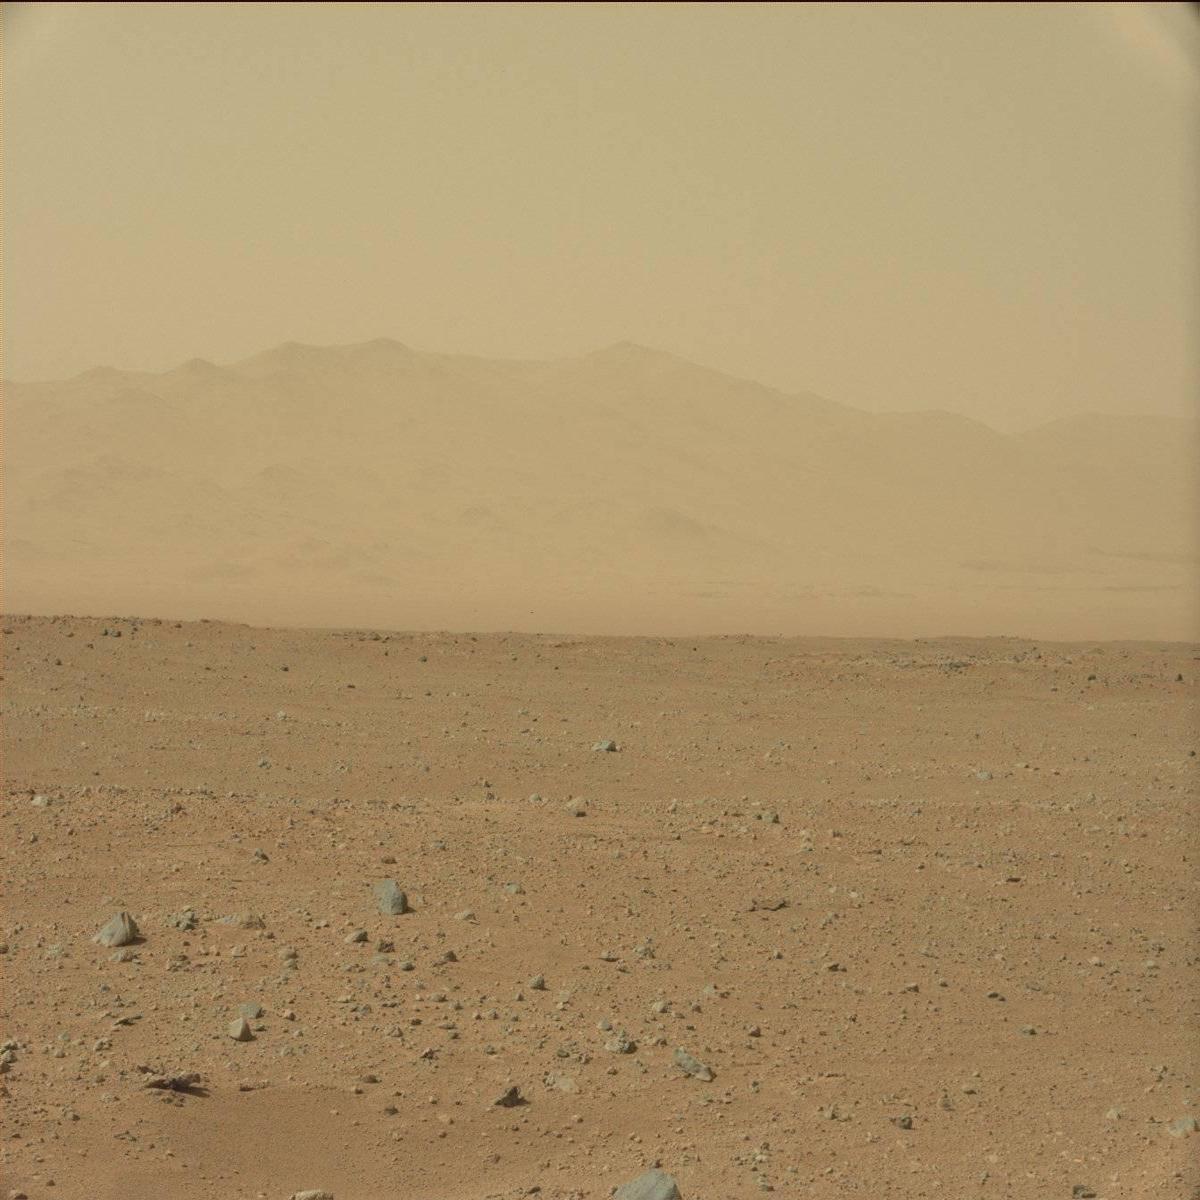
Terrain classes present: Bedrock, Ridge, Rock, Sand / Soil, Sky